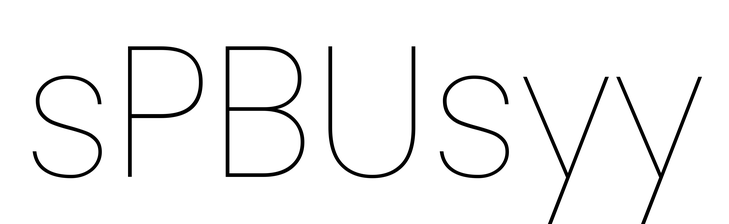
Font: Poppins-Thin